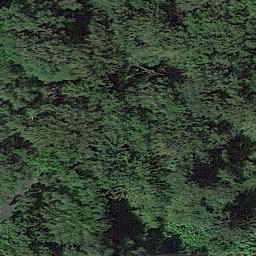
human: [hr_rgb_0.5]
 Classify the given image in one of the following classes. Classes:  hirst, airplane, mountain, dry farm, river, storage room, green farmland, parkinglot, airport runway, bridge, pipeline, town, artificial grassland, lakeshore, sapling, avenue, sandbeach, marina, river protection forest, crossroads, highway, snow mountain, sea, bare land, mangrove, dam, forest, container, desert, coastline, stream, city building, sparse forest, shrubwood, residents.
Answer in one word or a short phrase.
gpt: forest